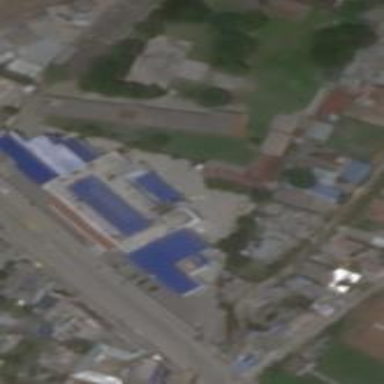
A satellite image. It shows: School.